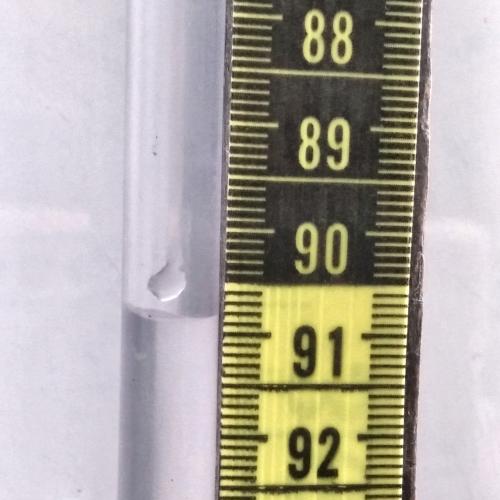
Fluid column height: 90.8 cm